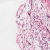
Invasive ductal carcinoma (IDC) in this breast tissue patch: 0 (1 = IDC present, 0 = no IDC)